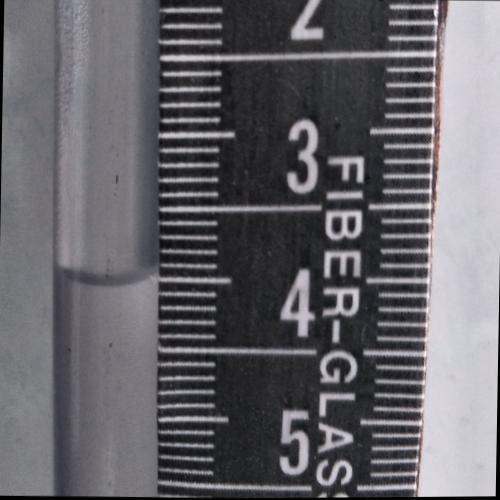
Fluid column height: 4.0 cm